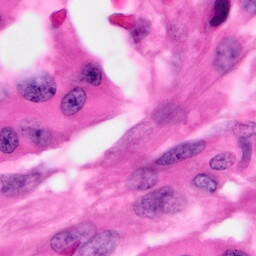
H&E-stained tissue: Pancreatic